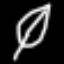
Label: leaf